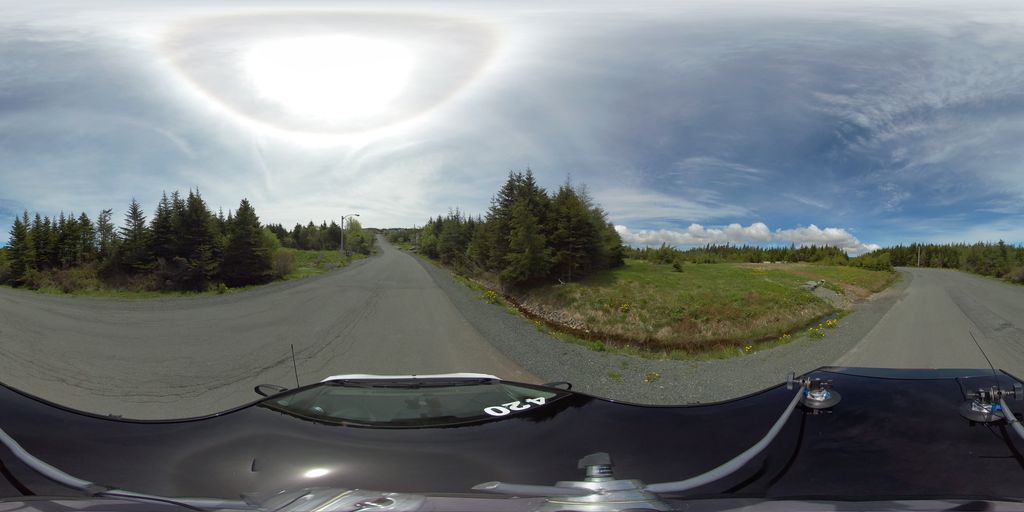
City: st_johns